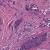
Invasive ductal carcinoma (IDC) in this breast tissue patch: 1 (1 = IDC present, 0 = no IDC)